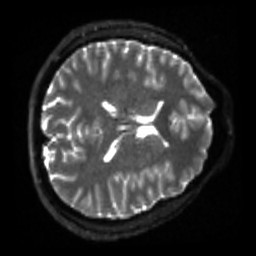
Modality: sbref
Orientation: axial
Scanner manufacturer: siemens
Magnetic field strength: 3 T
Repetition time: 4 s
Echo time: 0.0594 s